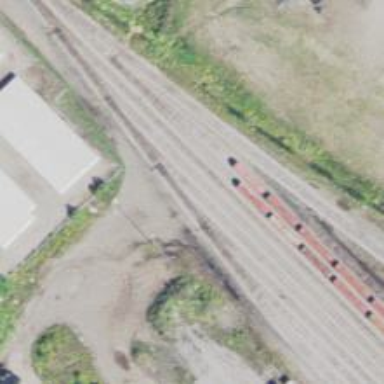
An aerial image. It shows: Railway yard used for servicing trains.